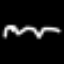
Label: squiggle